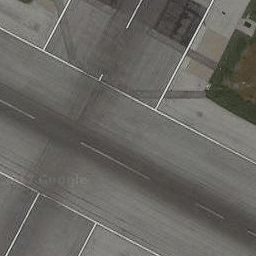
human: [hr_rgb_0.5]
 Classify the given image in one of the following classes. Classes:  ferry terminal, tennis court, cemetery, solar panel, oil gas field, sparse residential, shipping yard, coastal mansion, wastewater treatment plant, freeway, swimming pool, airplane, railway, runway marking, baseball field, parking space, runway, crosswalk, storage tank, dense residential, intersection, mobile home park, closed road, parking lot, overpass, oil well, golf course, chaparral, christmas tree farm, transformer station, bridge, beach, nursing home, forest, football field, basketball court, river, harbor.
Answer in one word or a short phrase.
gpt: runway